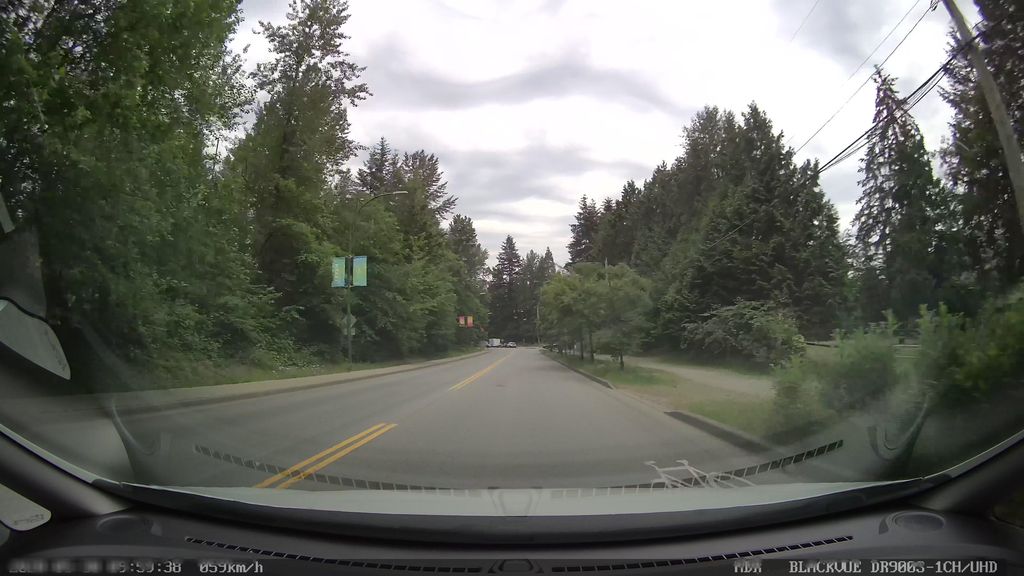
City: vancouver